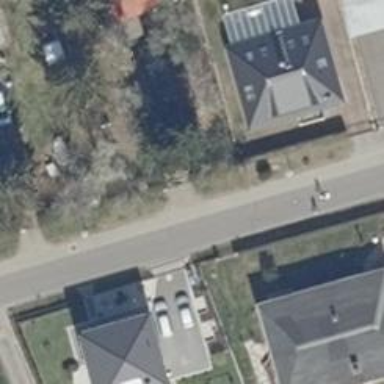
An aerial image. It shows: Residential road with asphalt surface and sidewalk on the left side.